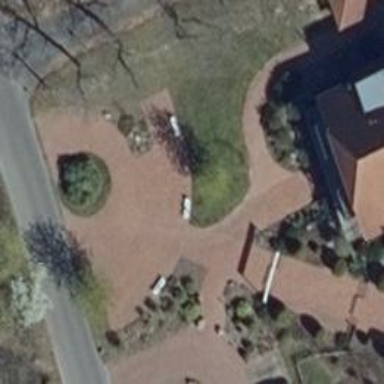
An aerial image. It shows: Paved footway.